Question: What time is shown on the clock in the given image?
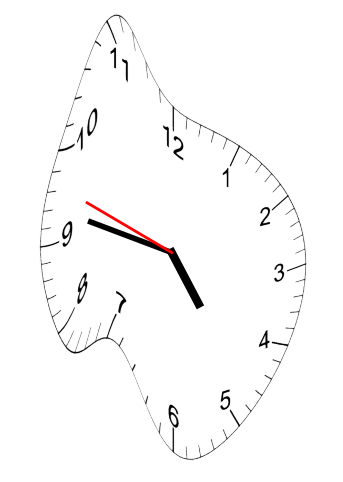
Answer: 04:46:48